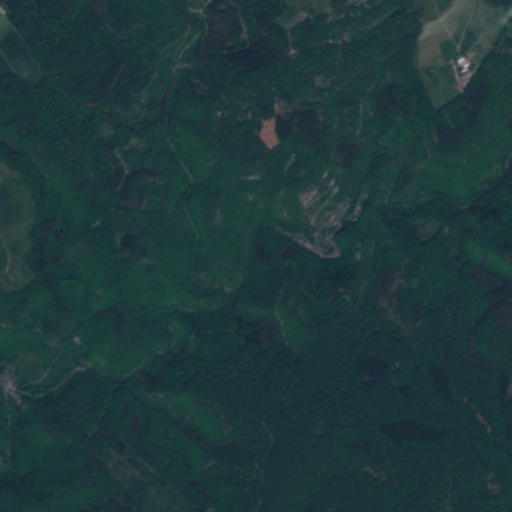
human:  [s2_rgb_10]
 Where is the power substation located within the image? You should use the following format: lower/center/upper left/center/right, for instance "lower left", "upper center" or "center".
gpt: The power substation is located in the upper right of the image.
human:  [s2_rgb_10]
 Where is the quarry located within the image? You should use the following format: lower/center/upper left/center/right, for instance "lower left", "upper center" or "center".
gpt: The quarry is located in the upper right of the image.
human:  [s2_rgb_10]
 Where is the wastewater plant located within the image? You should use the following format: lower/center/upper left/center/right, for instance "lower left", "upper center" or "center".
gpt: The wastewater plant is located in the center of the image.
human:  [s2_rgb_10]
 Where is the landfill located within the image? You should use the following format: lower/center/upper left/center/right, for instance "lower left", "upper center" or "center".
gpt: There is no landfill in the image.